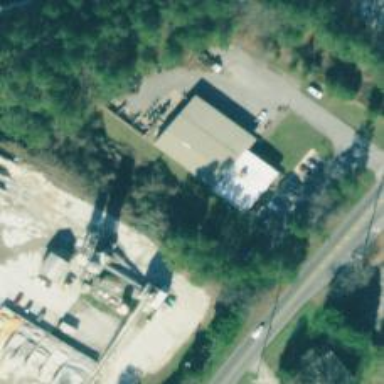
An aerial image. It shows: Building with gas shop.